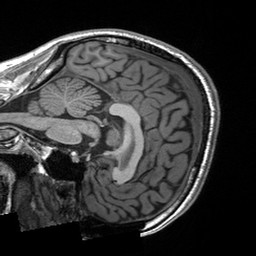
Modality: T1w
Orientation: sagittal
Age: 25
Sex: male
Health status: healthy
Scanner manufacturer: siemens
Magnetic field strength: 3 T
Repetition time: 2 s
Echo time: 0.00203 s